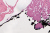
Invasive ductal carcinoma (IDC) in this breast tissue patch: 0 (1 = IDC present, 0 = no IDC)